Question: I am currently dealing with some strange behavior of matplotlib when plotting multiple errorbars with different y axes into one subplot.
When doing so, the grid corresponding to the second errorbar plot always overlaps the first errorbar plot. With the 'zorder' options I was only able to move the other grid below the errorbars.
I would like both grids to be below the two errorbars.
Does anyone know a solution to this, or is this a bug in matplotlib?
I am using Python 2.7.12 with matplotlib 1.5.1.
Minimal working example:
'''
import numpy as np
import matplotlib
matplotlib.use('Agg')
import matplotlib.pyplot as plt
import matplotlib.colors as colors
# numbers of epochs
ttimes_means_list = [251.4, 153.3, 22.0, 202.1, 46.6]
ttimes_stddevs_list = [32.1, 35.1, 12.0, 84.9, 14.7]
# numbers of times
times_means_list = [5231, 3167, 860, 3932, 1244]
times_stddevs_list = [1381, 572, 253, 1445, 215]
labels = ['x1', 'x2', 'x3', 'x4', 'x5']
linewidth=3
xvalues = np.arange(0, len(times_means_list), 1)
xvalues_s = xvalues + 0.1
fig = plt.figure()
ax1 = fig.add_subplot(111)
ax2 = ax1.twinx()
ax1.set_ylabel('Number')
ax1.xaxis.grid(False)
ax1.yaxis.grid(True, color='navy', linewidth=linewidth/2.0)
ax2.xaxis.grid(False)
ax1.set_zorder(0)
ax2.set_zorder(0)
ax2.yaxis.grid(True, color='darkorange', linewidth=linewidth/2.0)
ax2.set_ylabel('Time')
ax1.set_xticks(xvalues)
ax2.set_xticks(xvalues)
ax1.set_xticklabels(labels)
ax2.set_xticklabels(labels)
ax1.set_xlabel('x label')
errplot1 = ax1.errorbar(xvalues, ttimes_means_list, yerr=ttimes_stddevs_list,
linestyle="None", elinewidth=linewidth, color='navy', label='Number',
capthick=linewidth, zorder=10)
errplot2 = ax2.errorbar(xvalues_s, times_means_list, yerr=times_stddevs_list,
linestyle="None", elinewidth=linewidth, color='darkorange',
label='Time', capthick=linewidth, zorder=10)
ax1.set_axisbelow(True)
ax2.set_axisbelow(True)
fig.legend((errplot1, errplot2), ('number', 'time'),
loc='upper right', numpoints=1)
plt.xlim(-0.5, len(times_means_list)-0.5)
plt.title('Some plot title')
plt.savefig('mwe_plot.pdf')
plt.clf()
'''
Output plot (the orange grid dots are overlapping the blue bars):

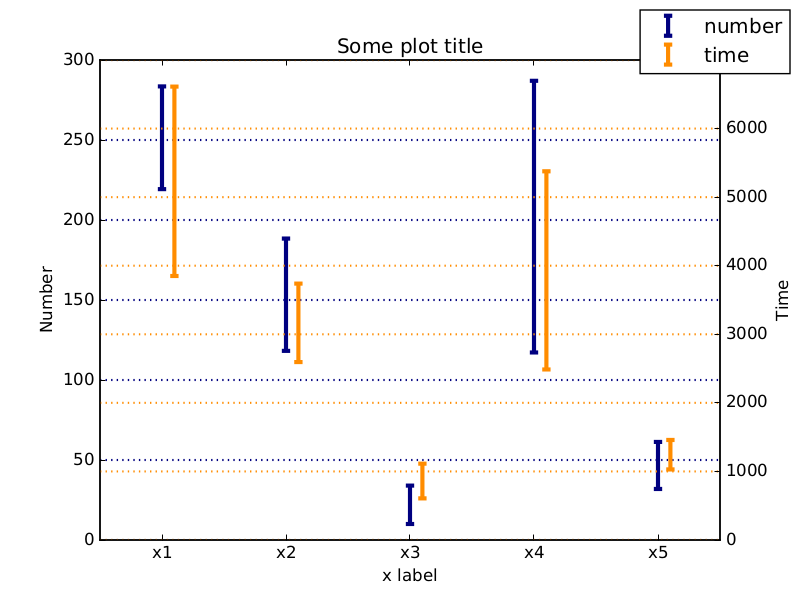
Answer: Maybe you can draw the 'navy' line twice.
'''
import numpy as np
import matplotlib
matplotlib.use('Agg')
import matplotlib.pyplot as plt
import matplotlib.colors as colors
# numbers of epochs
ttimes_means_list = [251.4, 153.3, 22.0, 202.1, 46.6]
ttimes_stddevs_list = [32.1, 35.1, 12.0, 84.9, 14.7]
# numbers of times
times_means_list = [5231, 3167, 860, 3932, 1244]
times_stddevs_list = [1381, 572, 253, 1445, 215]
labels = ['x1', 'x2', 'x3', 'x4', 'x5']
linewidth=3
xvalues = np.arange(0, len(times_means_list), 1)
xvalues_s = xvalues + 0.1
fig = plt.figure()
ax1 = fig.add_subplot(111)
ax2 = ax1.twinx()
ax1.set_ylabel('Number')
ax1.xaxis.grid(False)
g1 = ax1.yaxis.grid(True, color='navy', linewidth=linewidth/2.0)
ax2.xaxis.grid(False)
ax1.set_zorder(0)
ax2.set_zorder(0)
g2 = ax2.yaxis.grid(True, color='darkorange', linewidth=linewidth/2.0)
ax2.set_ylabel('Time')
ax1.set_xticks(xvalues)
ax2.set_xticks(xvalues)
ax1.set_xticklabels(labels)
ax2.set_xticklabels(labels)
ax1.set_xlabel('x label')
ax1.errorbar(xvalues, ttimes_means_list, yerr=ttimes_stddevs_list,
linestyle="None", elinewidth=1, color='navy', label='Number',
capthick=1, zorder=10,)
errplot2 = ax2.errorbar(xvalues_s, times_means_list, yerr=times_stddevs_list,
linestyle="None", elinewidth=linewidth, color='darkorange',
label='Time', capthick=linewidth, zorder=10)
ax1.set_axisbelow(True)
ax2.set_axisbelow(True)
# draw the 'navy' line again
ax3 = ax1.twinx()
ax3.yaxis.grid(False)
errplot1 = ax3.errorbar(xvalues, ttimes_means_list, yerr=ttimes_stddevs_list,
linestyle="None", elinewidth=linewidth, color='navy', label='Number',
capthick=linewidth, zorder=10)
fig.legend((errplot1, errplot2), ('number', 'time'),
loc='upper right', numpoints=1)
plt.xlim(-0.5, len(times_means_list)-0.5)
plt.title('Some plot title')
# plt.savefig('mwe_plot.pdf')
# plt.clf()
plt.show()
'''
And you will get:
<URL>